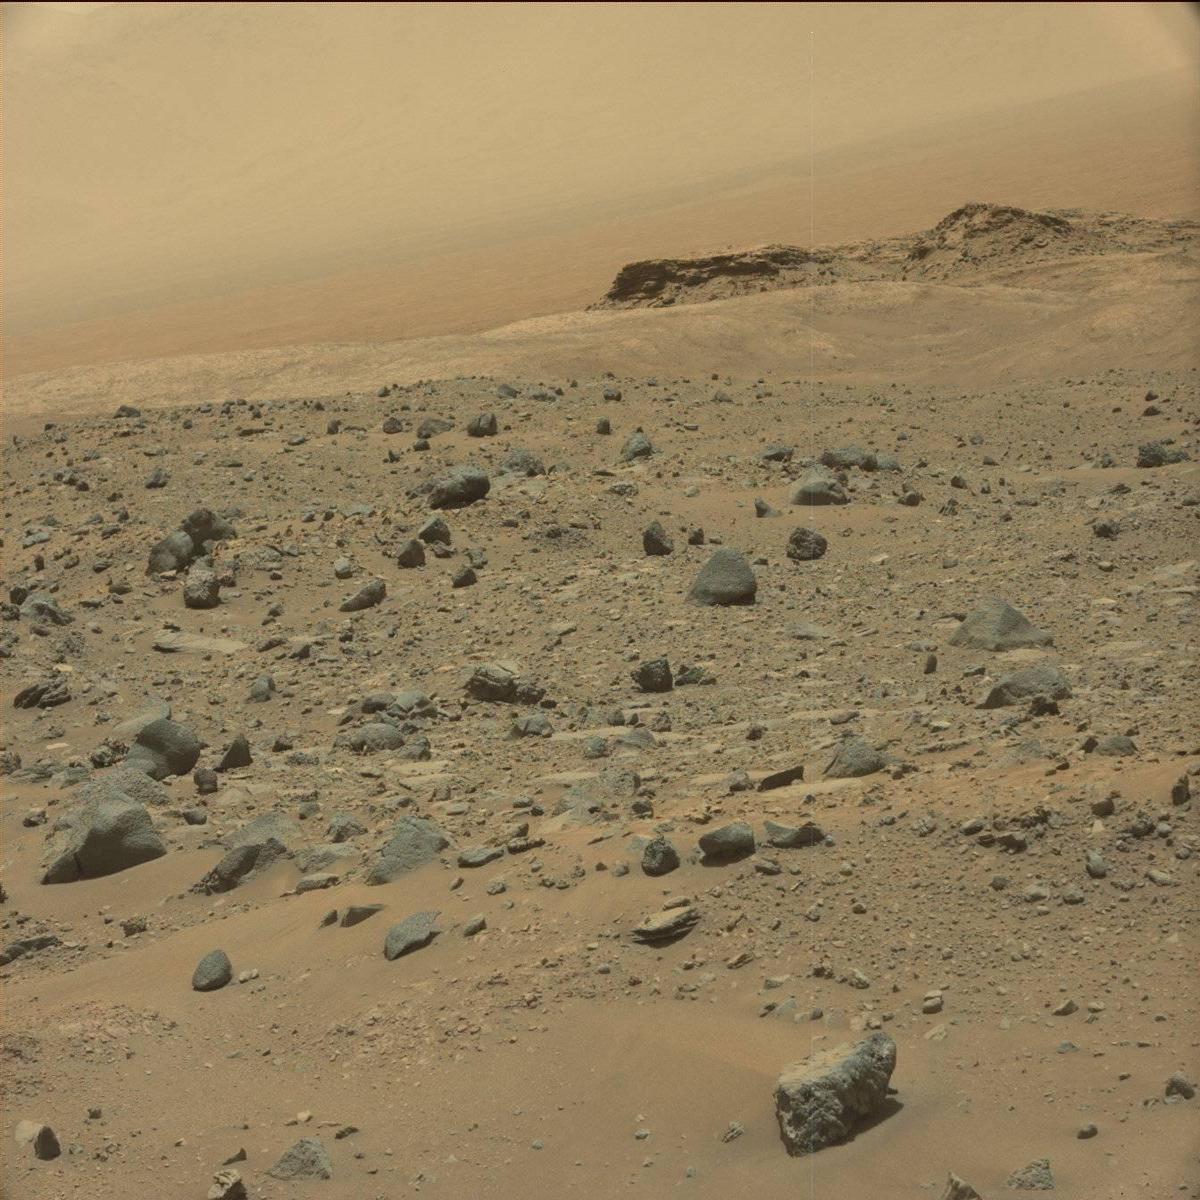
Terrain classes present: Bedrock, Ridge, Rock, Sand / Soil